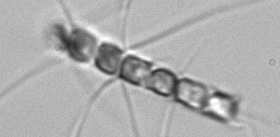
Label: Chaetoceros